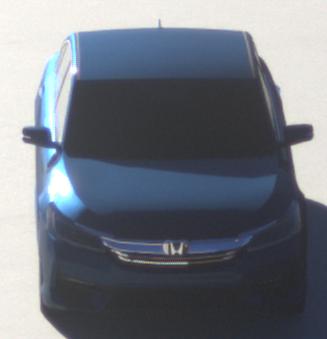
Make: Honda
Model: Accord Hybrid
Detailed model: 9. Generation
Model produced from: 2015
Model produced until: 2019
Doors: 4
Color: blue
Road condition: dry road
Daytime: morning or afternoon
Contrast: high contrast